Question: For example I have this form:
As you can see I have Barcode textbox, and 6 more textboxes. What I need is a code that will parse my barcode from the textbox and fill in the remaining fields. The parenthesis ie '()', and the numbers inside it, have to be deleted.

Here is example of my barcode
'''
(1)CODE1(3)NAME(4)SURNAME(8)CODE2(10)CODE3(12)CODE4
'''
For now I have this code:
'''
Private Sub Barcode_Leave(ByVal sender As System.Object, ByVal e As System.EventArgs) Handles Barcode.Leave
Dim Duzina As String = Me.Barcode.Text.Length
Dim I As Integer = 0
Dim Slog As String = ""
Dim Rec As String = Me.Barcode.Text
For I = 4 To Duzina
If Rec.Substring(I, 1) = "(" Then
Me.Surname.Text = Slog
Exit For
End If
Slog = Slog + Rec.Substring(I, 0)
Next
End Sub
'''
So when the barcode loads into the first textbox, it should fill up all the other textboxes.
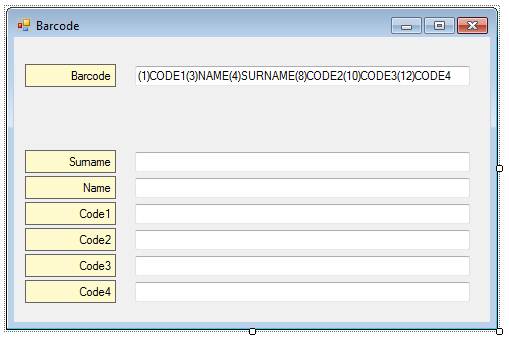
Answer: I have done this in this way
'''
Private Function CitanjeBarkoda() As Boolean
Dim Duzina As String = Me.TextBox8.Text.Length
Dim I As Integer = 0
Dim Slog As String = ""
Dim Rec As String = Me.TextBox8.Text
Dim BrOz As Integer = 0
Dim BrZz As Integer = 0
Dim NizOz As New ArrayList
Dim NizZz As New ArrayList
Dim Slog1 As String = ""
For I = 0 To Duzina - 1
If Rec.Substring(I, 1) = "(" Then
BrOz = BrOz + 1
NizOz.Add(I)
End If
If Rec.Substring(I, 1) = ")" Then
BrZz = BrZz + 1
NizZz.Add(I)
End If
Next
Me.TextBox10.Text = Rec.Substring(NizZz(0) + 1, NizOz(1) - NizZz(0) - 1)
Me.IMEOSOBE = Rec.Substring(NizZz(1) + 1, NizOz(2) - NizZz(1) - 1)
Me.PREZIMEOSOBE = Rec.Substring(NizZz(2) + 1, NizOz(3) - NizZz(2) - 1)
Me.TextBox3.Text = Rec.Substring(NizZz(3) + 1, NizOz(4) - NizZz(3) - 1)
Me.BRKART = Rec.Substring(NizZz(4) + 1, NizOz(5) - NizZz(4) - 1)
Me.TextBox5.Text = Rec.Substring(NizZz(5) + 1, NizOz(6) - NizZz(5) - 1)
return true
End function
'''